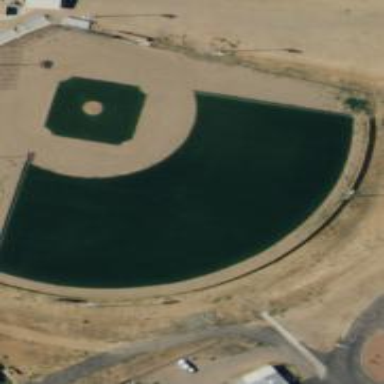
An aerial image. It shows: Baseball pitch for leisure and sports activities.